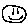
Label: smiley face